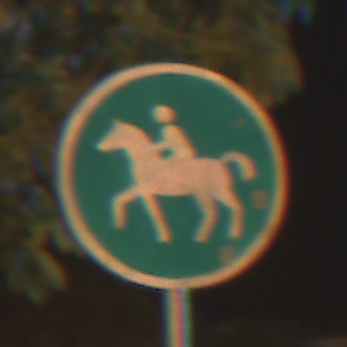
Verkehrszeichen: Reitweg
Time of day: Night
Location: Outdoor (Urban)
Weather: PartlyCloudy
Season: NotSpecified
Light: Artificial